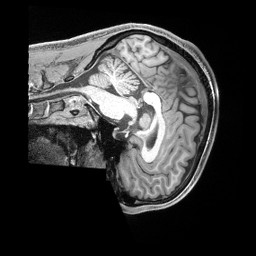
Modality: T1w
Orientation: sagittal
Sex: male
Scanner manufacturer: siemens
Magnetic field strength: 3 T
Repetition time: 2.4 s
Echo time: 0.00222 s